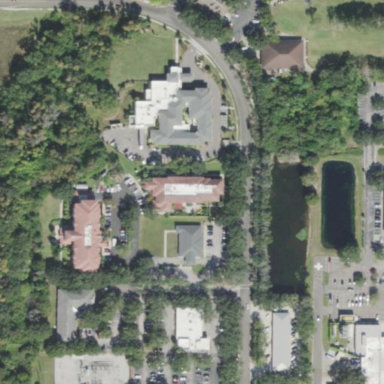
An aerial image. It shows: Healthcare facility identified as hospital.